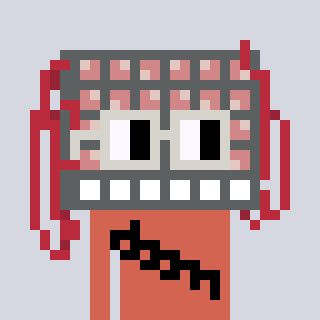
a pixel art character with square light gray glasses, a turing-shaped head and a peachy-colored body on a cool background